Question: I'm using the <URL>.
These are the options that the plugin offers. <URL>
I have 5 different slides. But each slide has two to three images inside the slide that should animate in different positions within the slide, how can i achieve this?
Or is there another jQuery Plugin that will allow you to do this?
I have one slide that has a car, a cloud and a sun. So when the user hovers or reaches this slide. The car will animate to the center and then the cloud and the sun will animate and position themselves after the car animates in.

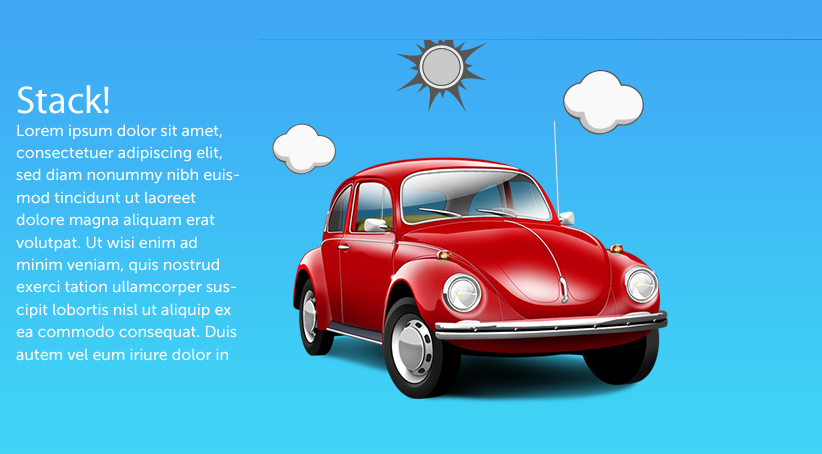
Answer: You need a parallax slider. <URL> you can see an example.